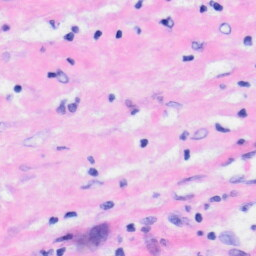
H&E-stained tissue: Liver